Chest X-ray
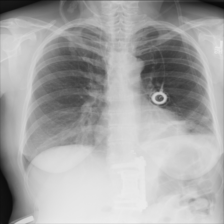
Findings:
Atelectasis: positive
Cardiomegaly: negative
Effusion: negative
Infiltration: positive
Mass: negative
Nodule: negative
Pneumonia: positive
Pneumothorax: negative
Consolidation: negative
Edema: negative
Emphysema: negative
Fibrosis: negative
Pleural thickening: negative
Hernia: negative